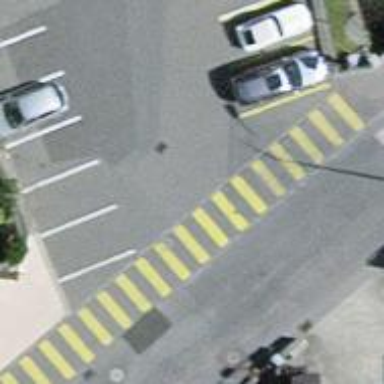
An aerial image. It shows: Zebra crossing on the road.